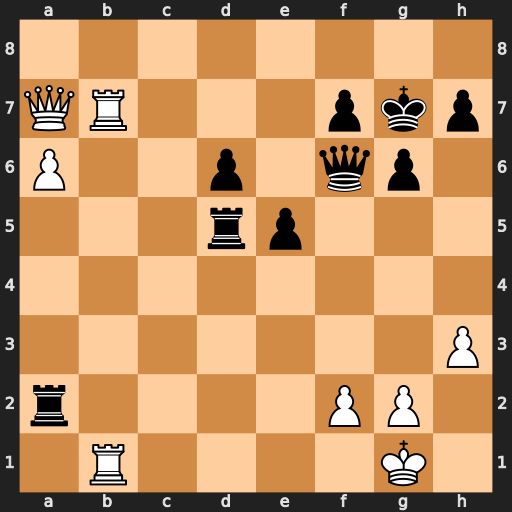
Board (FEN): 8/QR3pkp/P2p1qp1/3rp3/8/7P/r4PP1/1R4K1
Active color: w
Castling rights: -
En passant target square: -
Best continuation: Rxf7+ Qxf7 Rb7 Rd1+ Kh2 Qxb7 Qxb7+